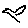
Label: bird